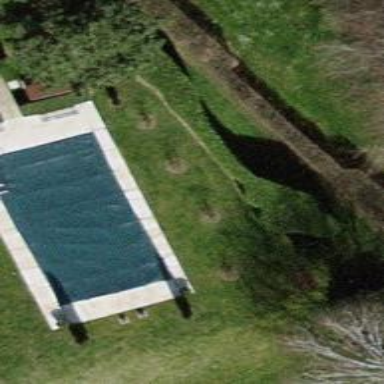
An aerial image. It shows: Swimming pool located in leisure land.